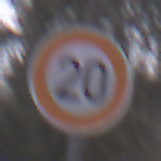
Verkehrszeichen: Geschwindigkeit20
Umgebung: Outdoor, Nature
Tageszeit: Midday
Wetter: Overcast
Licht: Natural
Jahreszeit: Autumn
Kontrast: LowContrast